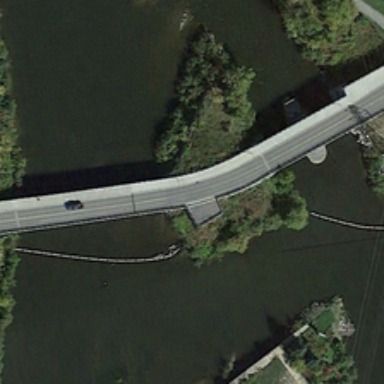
A bridge is over a river with many green trees in two sides and an island with green trees in it .